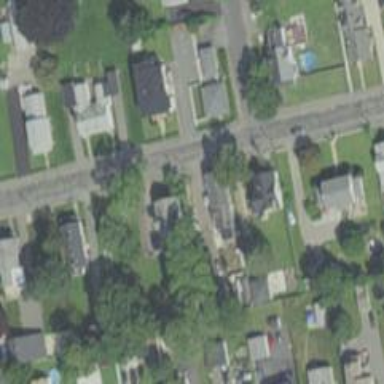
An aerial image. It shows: Neighborhood.